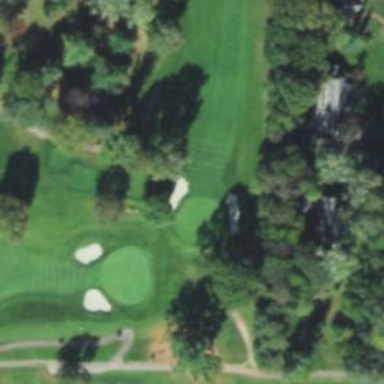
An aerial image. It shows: View of golf hole.